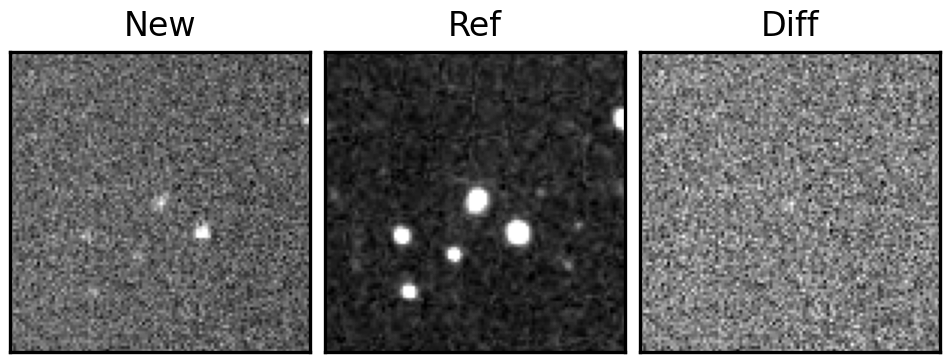
Label: real